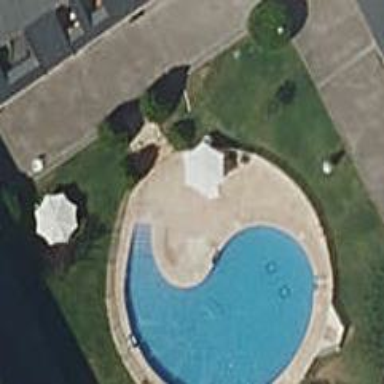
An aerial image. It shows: Swimming pool located in leisure land.